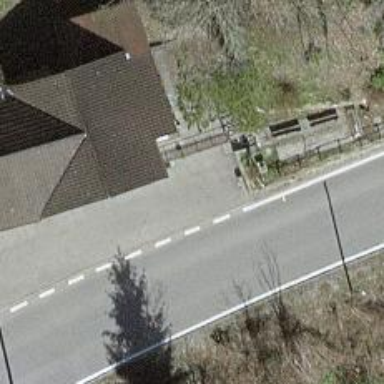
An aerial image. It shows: Bus stop with platform for public transport.